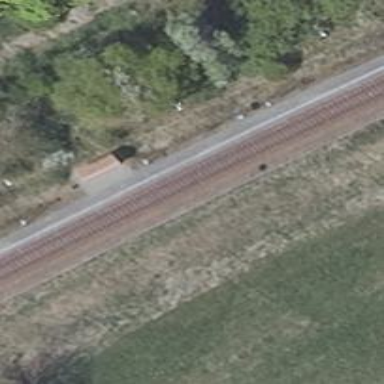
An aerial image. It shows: Public transport station located at railway halt.